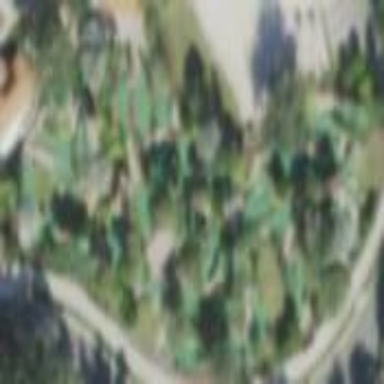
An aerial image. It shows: Miniature golf course.